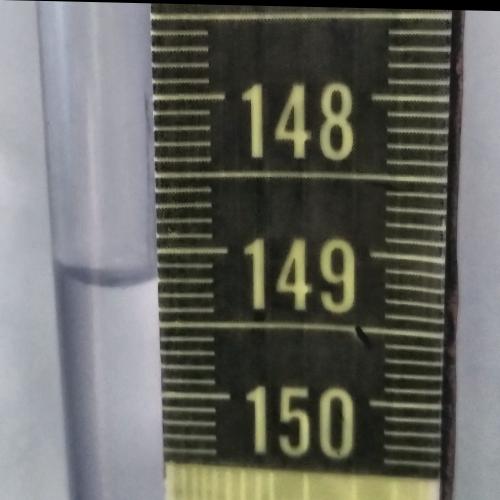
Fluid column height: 149.2 cm